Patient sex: F
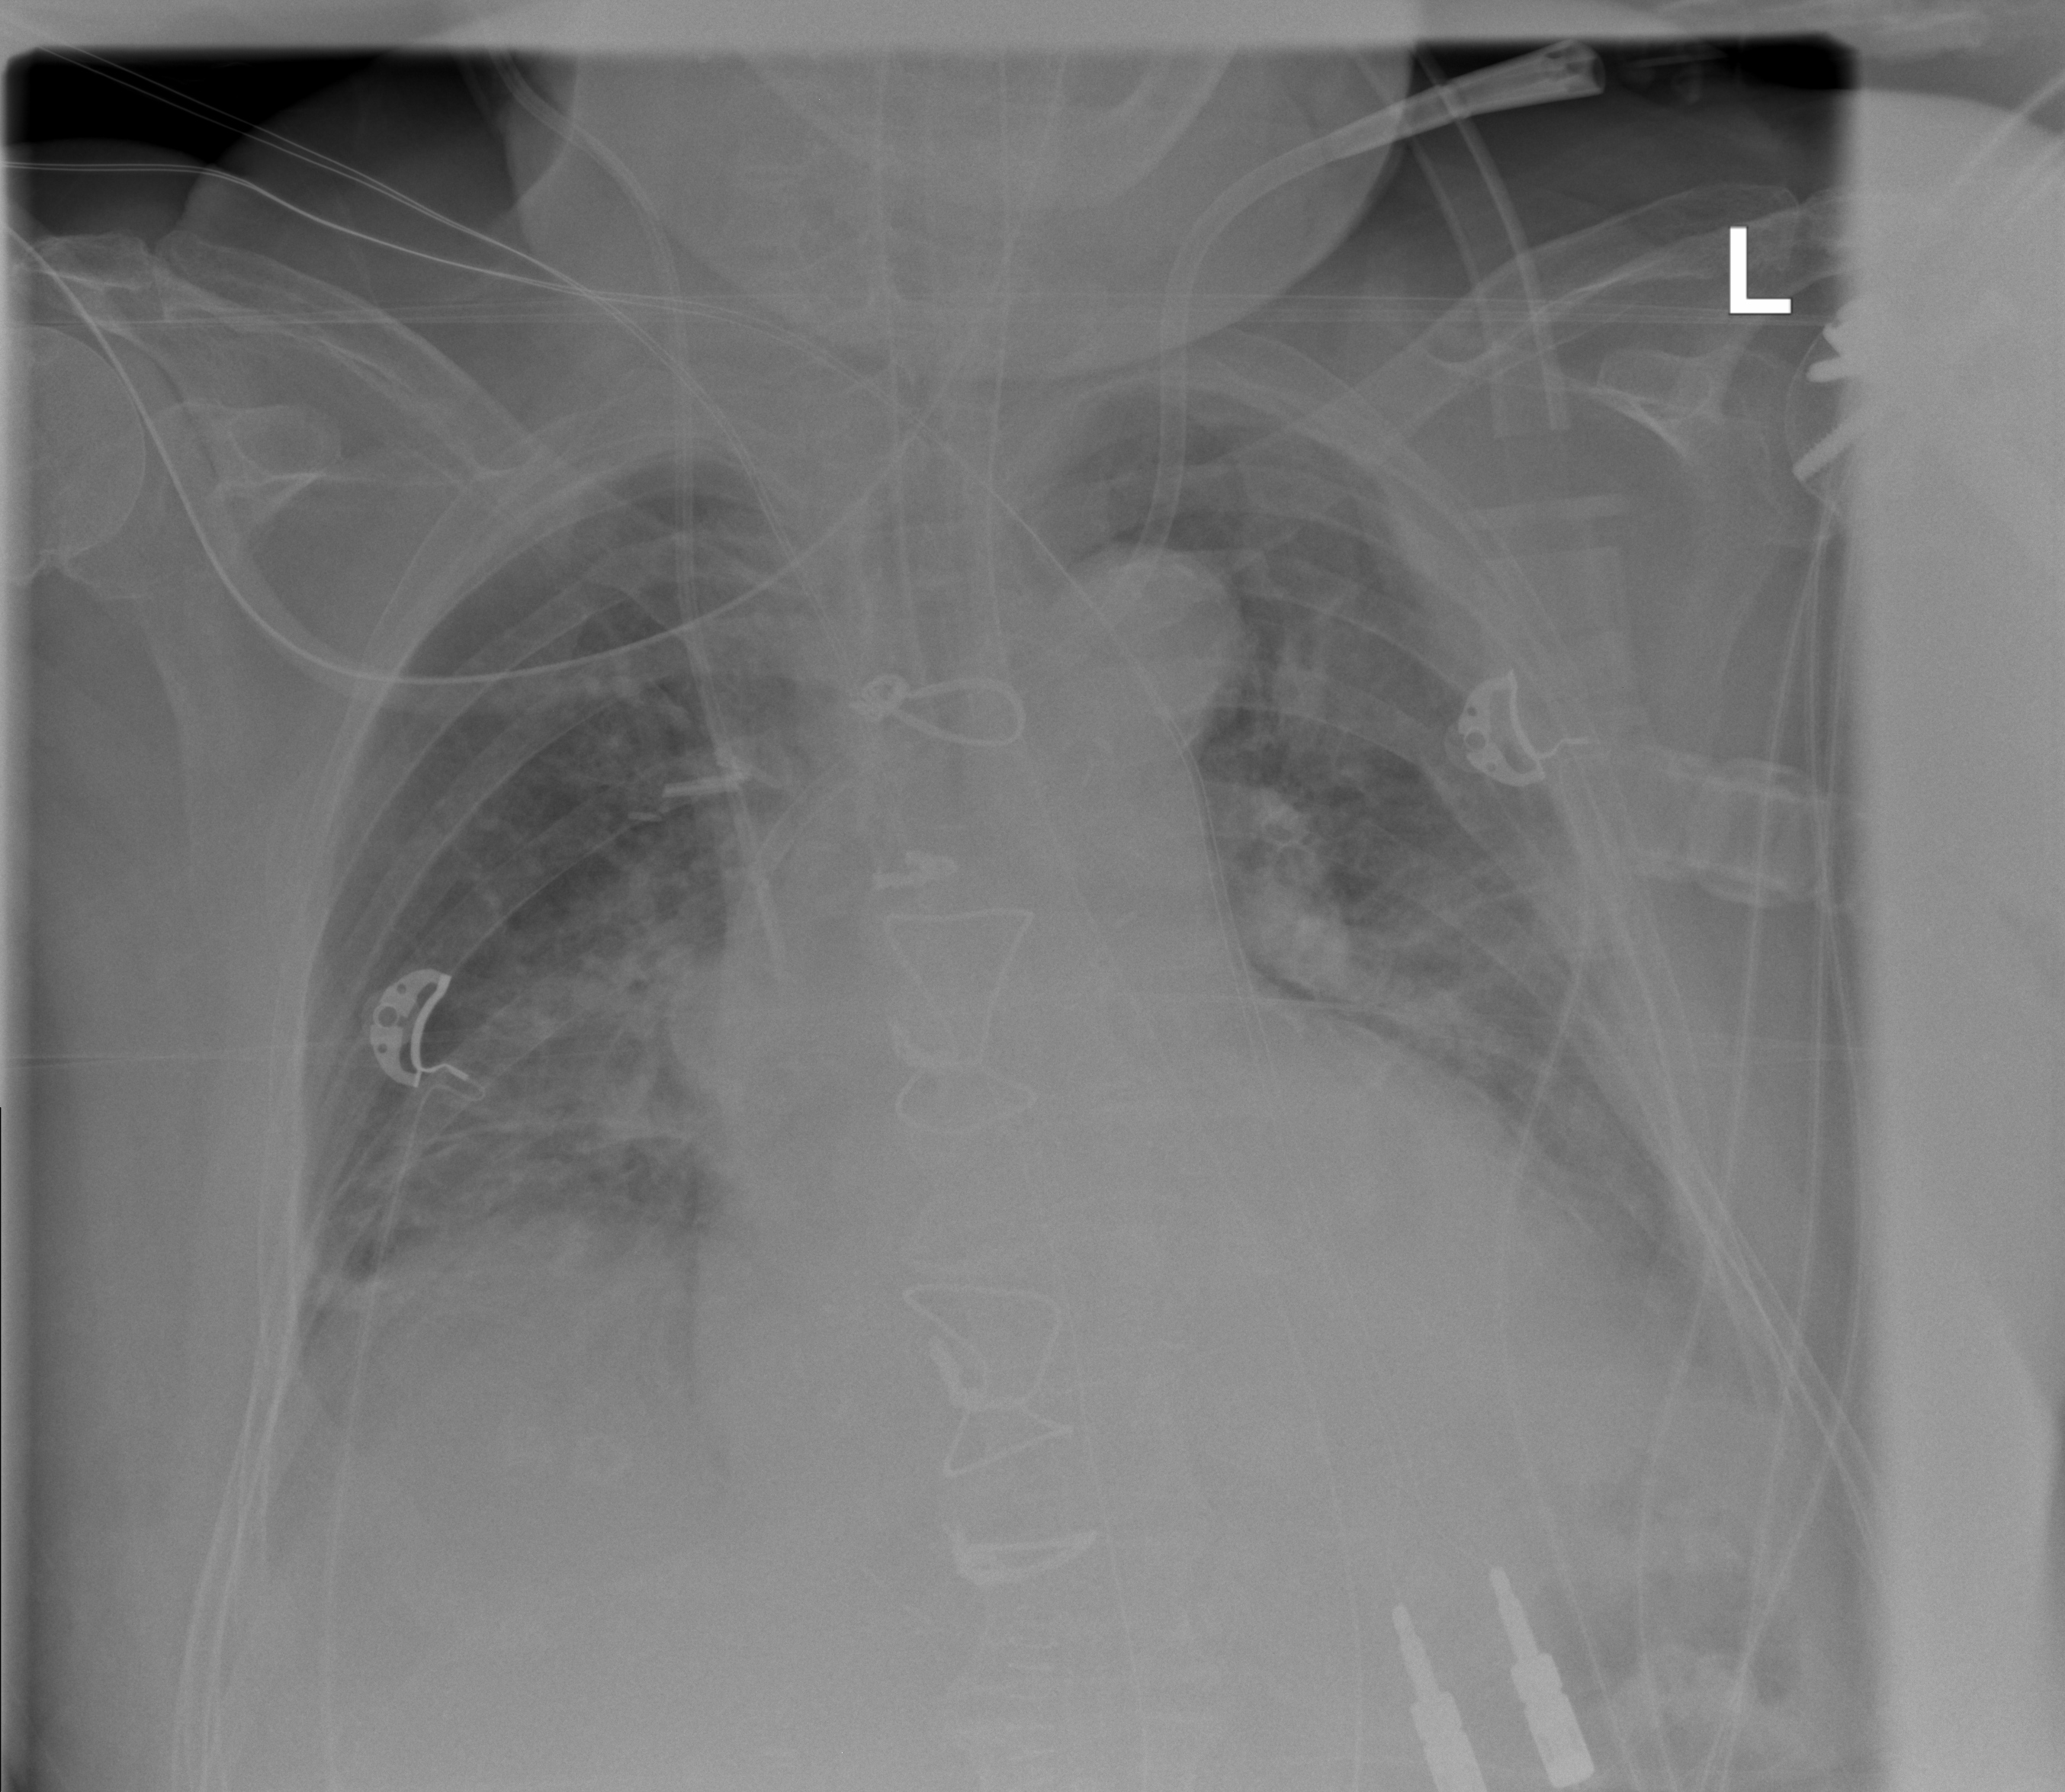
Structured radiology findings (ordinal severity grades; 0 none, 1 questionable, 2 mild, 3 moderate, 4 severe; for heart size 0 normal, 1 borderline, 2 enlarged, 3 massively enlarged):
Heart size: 2
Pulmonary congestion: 2
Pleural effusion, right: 0
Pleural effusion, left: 2
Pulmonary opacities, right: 2
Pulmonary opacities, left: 2
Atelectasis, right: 2
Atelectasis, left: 2